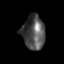
Tissue: prostate
Cell type: T cells
Senescence score: 0.3408
Nuclear area (px): 761
Mean DAPI intensity: 79.83